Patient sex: M
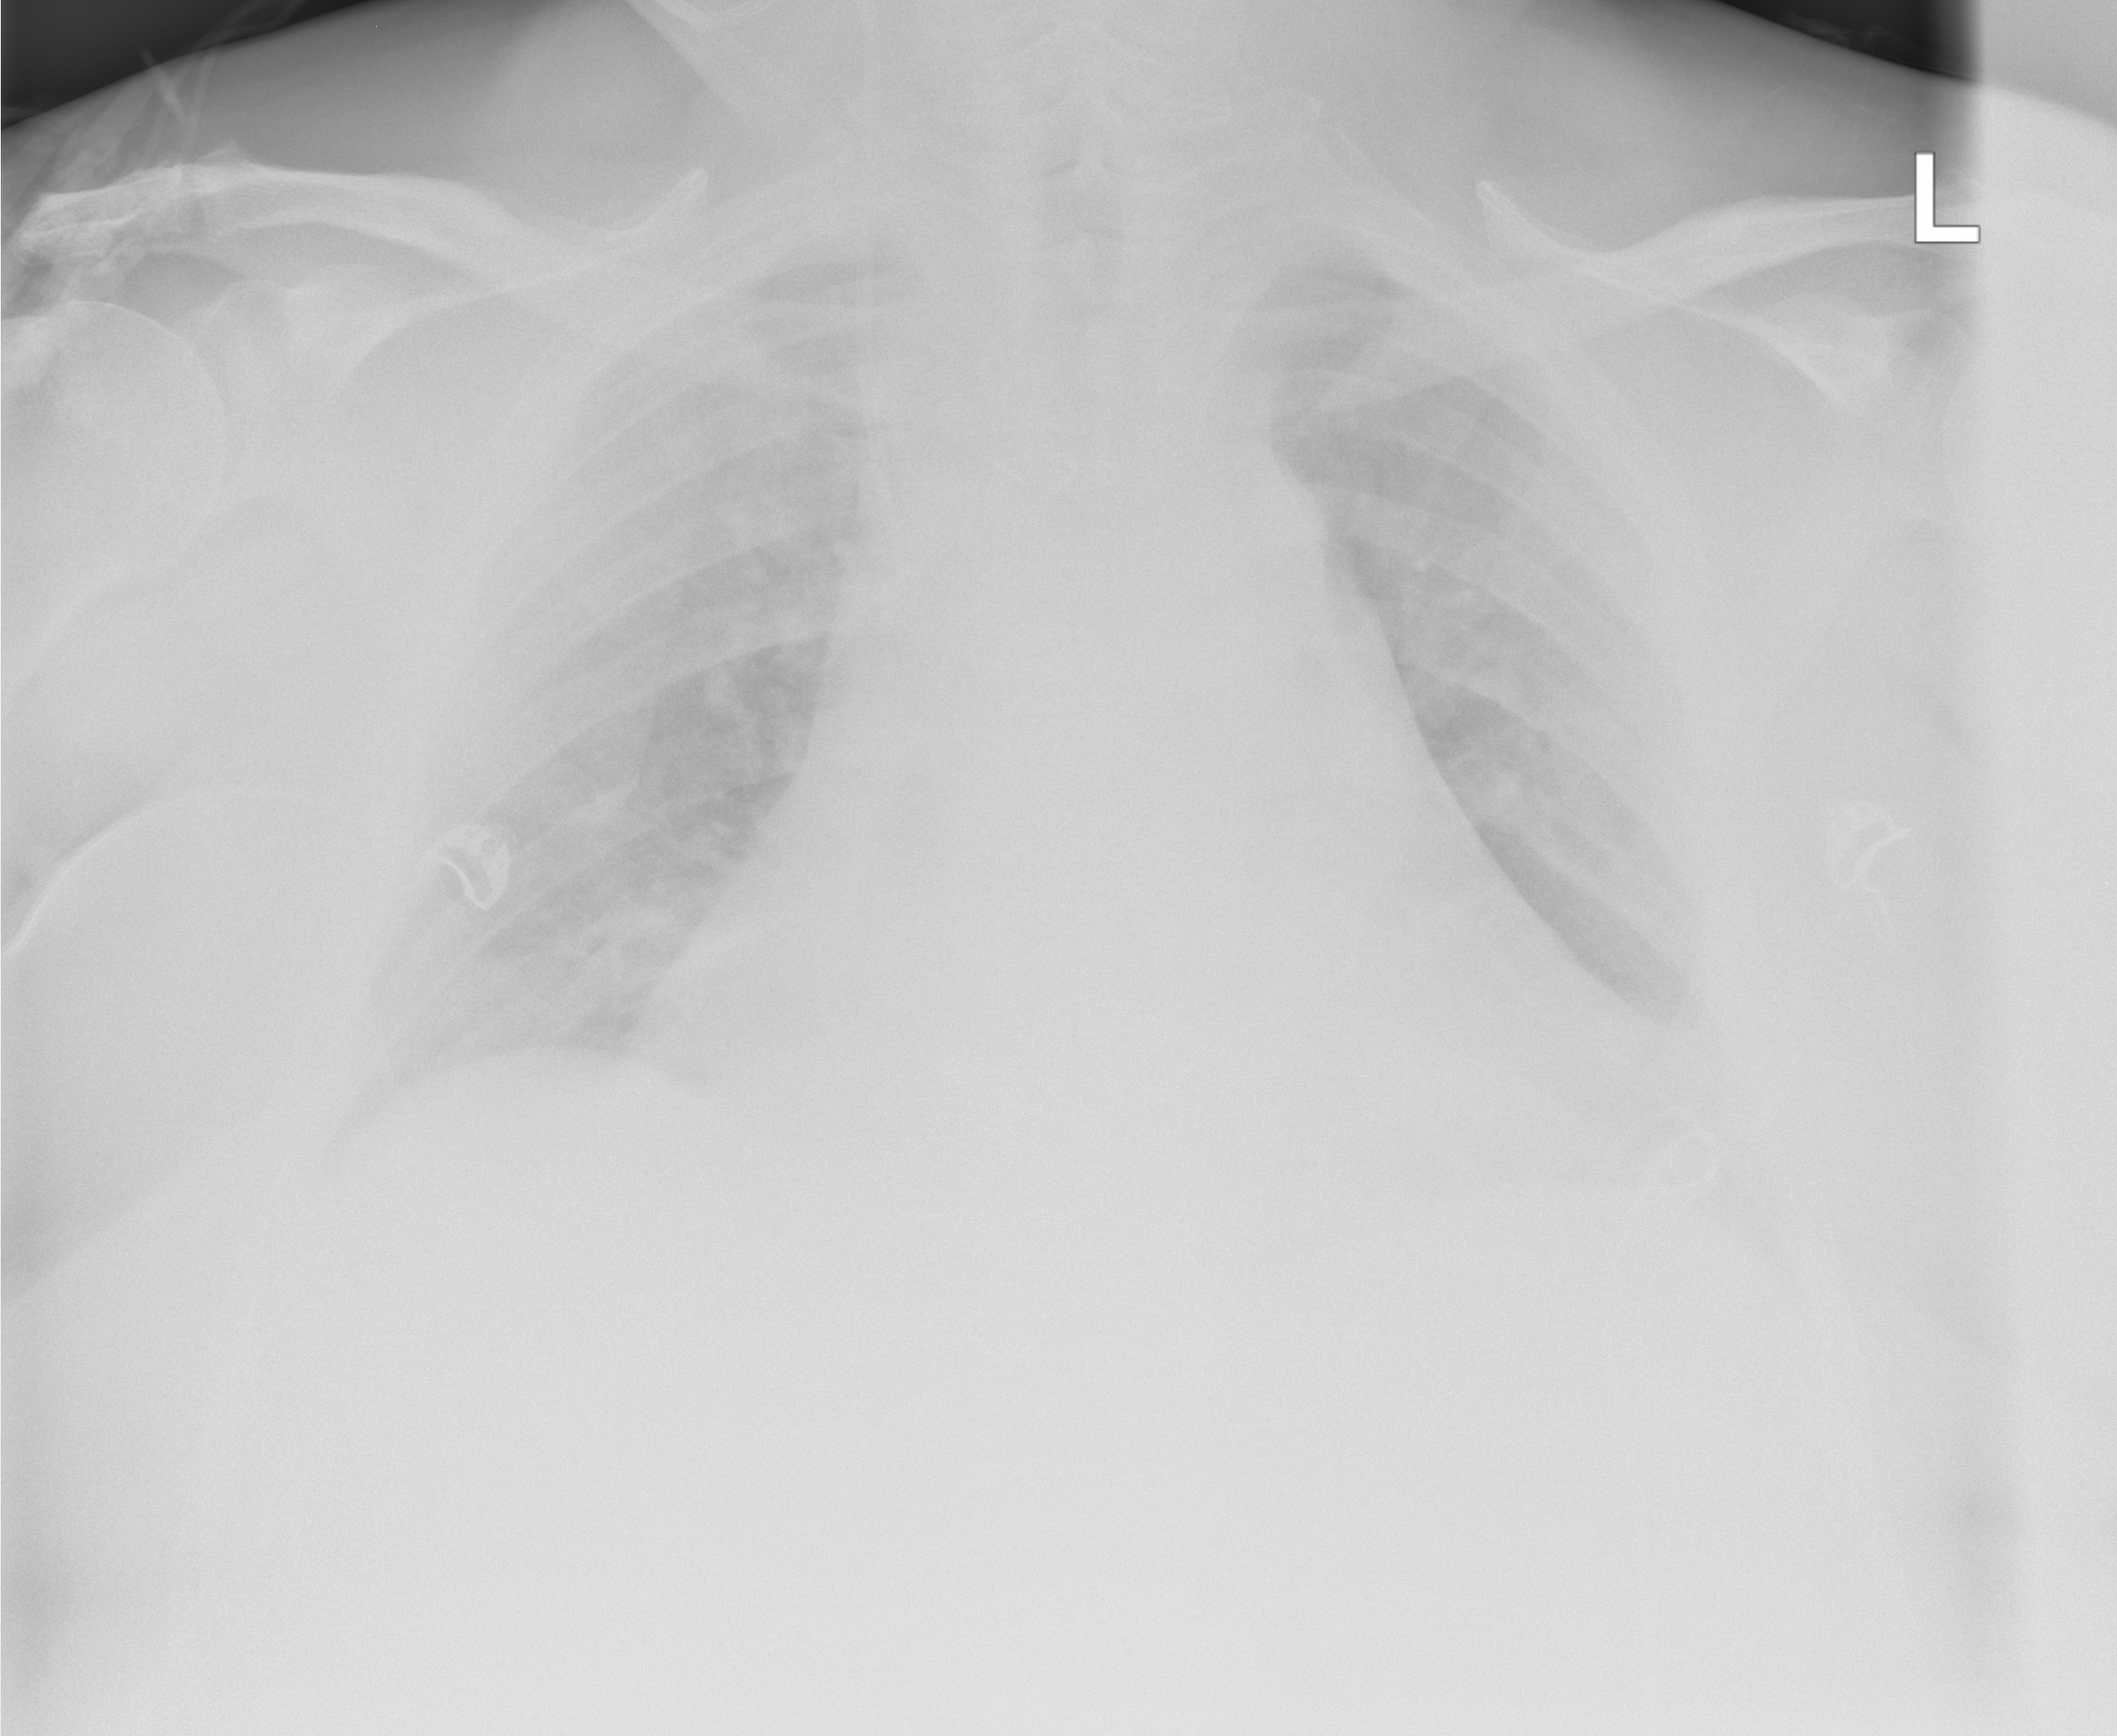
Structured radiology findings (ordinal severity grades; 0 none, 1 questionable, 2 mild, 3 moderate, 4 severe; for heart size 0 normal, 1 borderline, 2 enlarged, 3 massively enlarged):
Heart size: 2
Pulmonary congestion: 2
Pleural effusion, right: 0
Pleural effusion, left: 1
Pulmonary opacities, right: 0
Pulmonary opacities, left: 0
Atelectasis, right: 0
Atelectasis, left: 2